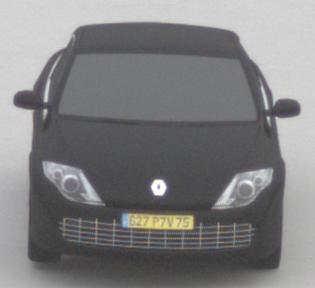
Make: Renault
Model: Laguna Coupé TCe 170
Detailed model: Laguna (III) Coupé
Model produced from: 2010/11
Model produced until: 2011/05
Doors: 2
Color: black
Road condition: dry road
Daytime: morning or afternoon
Contrast: low contrast